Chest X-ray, PA view. Patient: 43 years old, sex M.
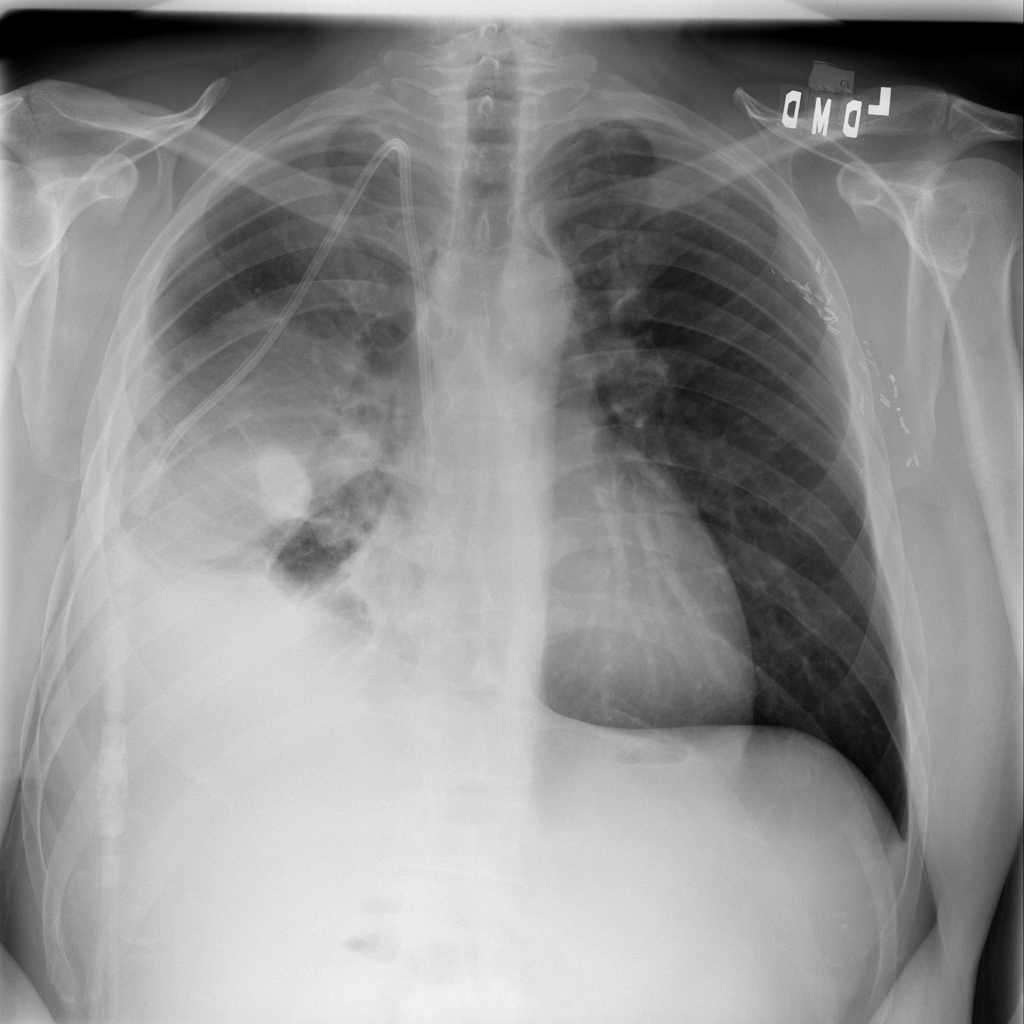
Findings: Effusion, Mass, Nodule